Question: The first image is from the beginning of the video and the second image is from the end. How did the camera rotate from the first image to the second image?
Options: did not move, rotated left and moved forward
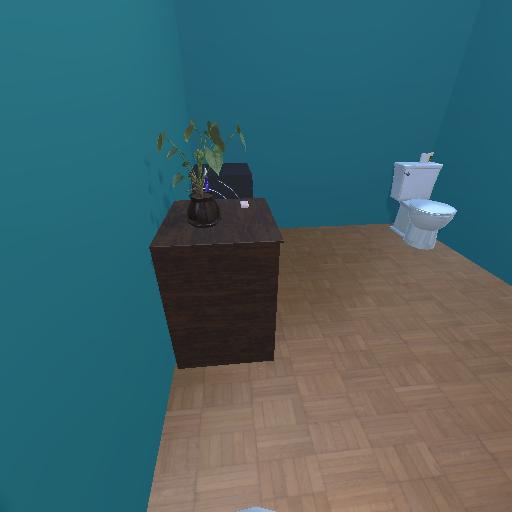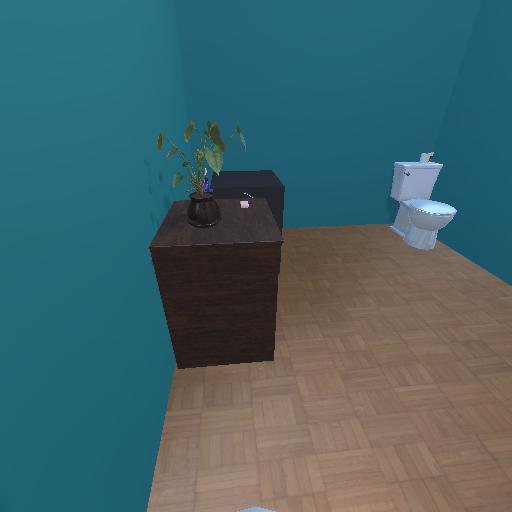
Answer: did not move